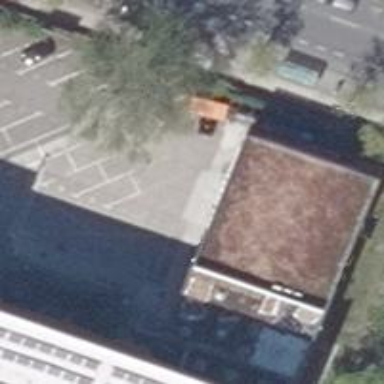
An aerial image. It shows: Commercial building housing car repair shop.